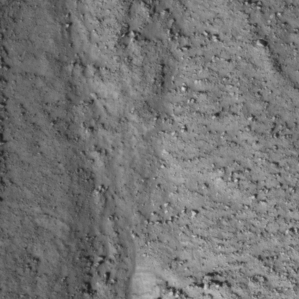
Label: non_frost